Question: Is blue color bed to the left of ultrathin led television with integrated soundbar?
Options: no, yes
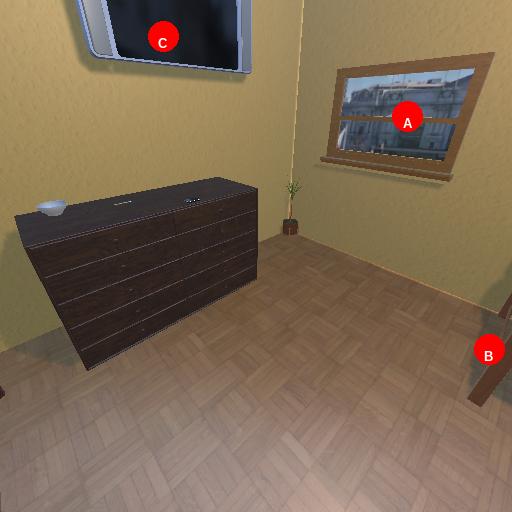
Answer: no